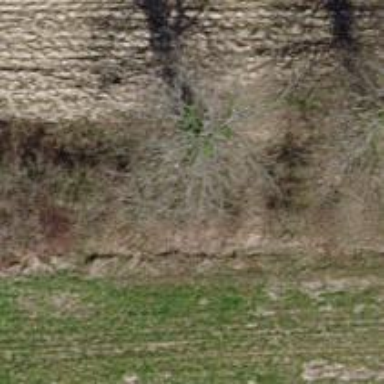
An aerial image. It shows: Deciduous broadleaved tree.